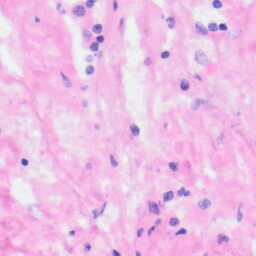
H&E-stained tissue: Kidney